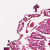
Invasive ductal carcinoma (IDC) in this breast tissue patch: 0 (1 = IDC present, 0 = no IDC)